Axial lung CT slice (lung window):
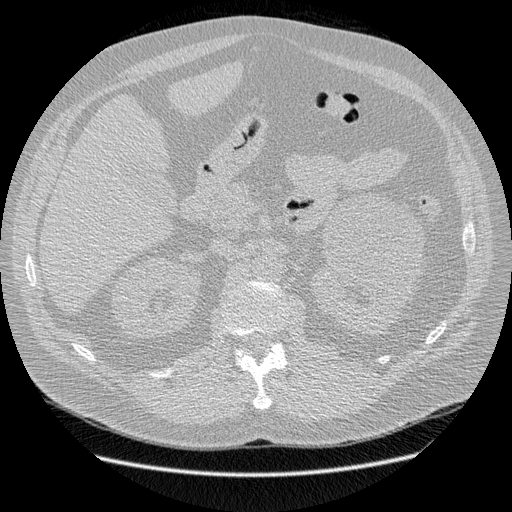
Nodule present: no